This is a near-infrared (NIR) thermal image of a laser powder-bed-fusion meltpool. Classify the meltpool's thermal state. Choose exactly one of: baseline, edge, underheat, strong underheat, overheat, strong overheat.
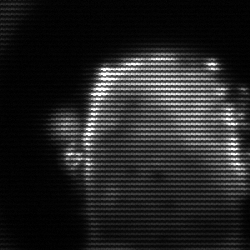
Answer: baseline